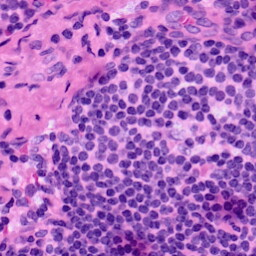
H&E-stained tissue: LymphNode